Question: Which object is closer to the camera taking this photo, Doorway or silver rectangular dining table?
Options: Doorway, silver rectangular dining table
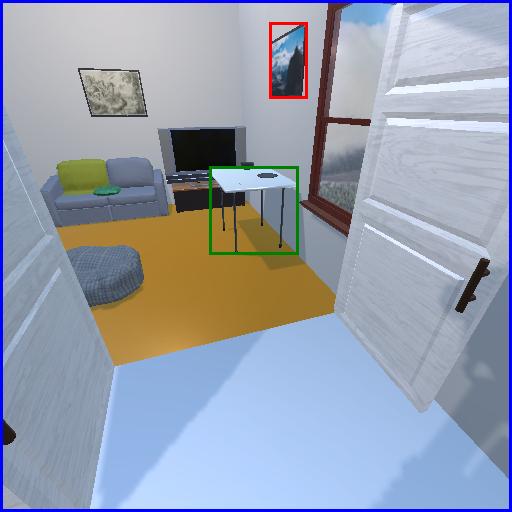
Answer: Doorway